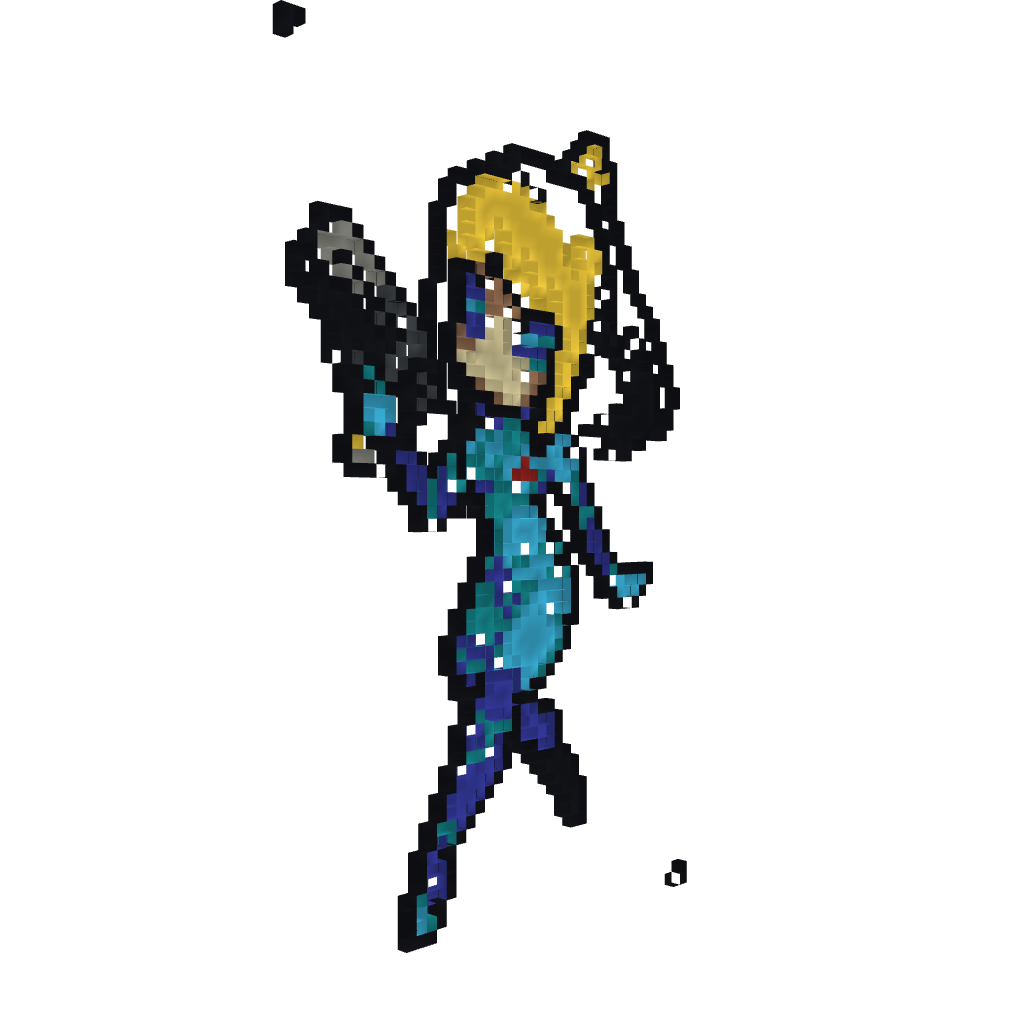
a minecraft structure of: ZeroSuit Samus Chibi